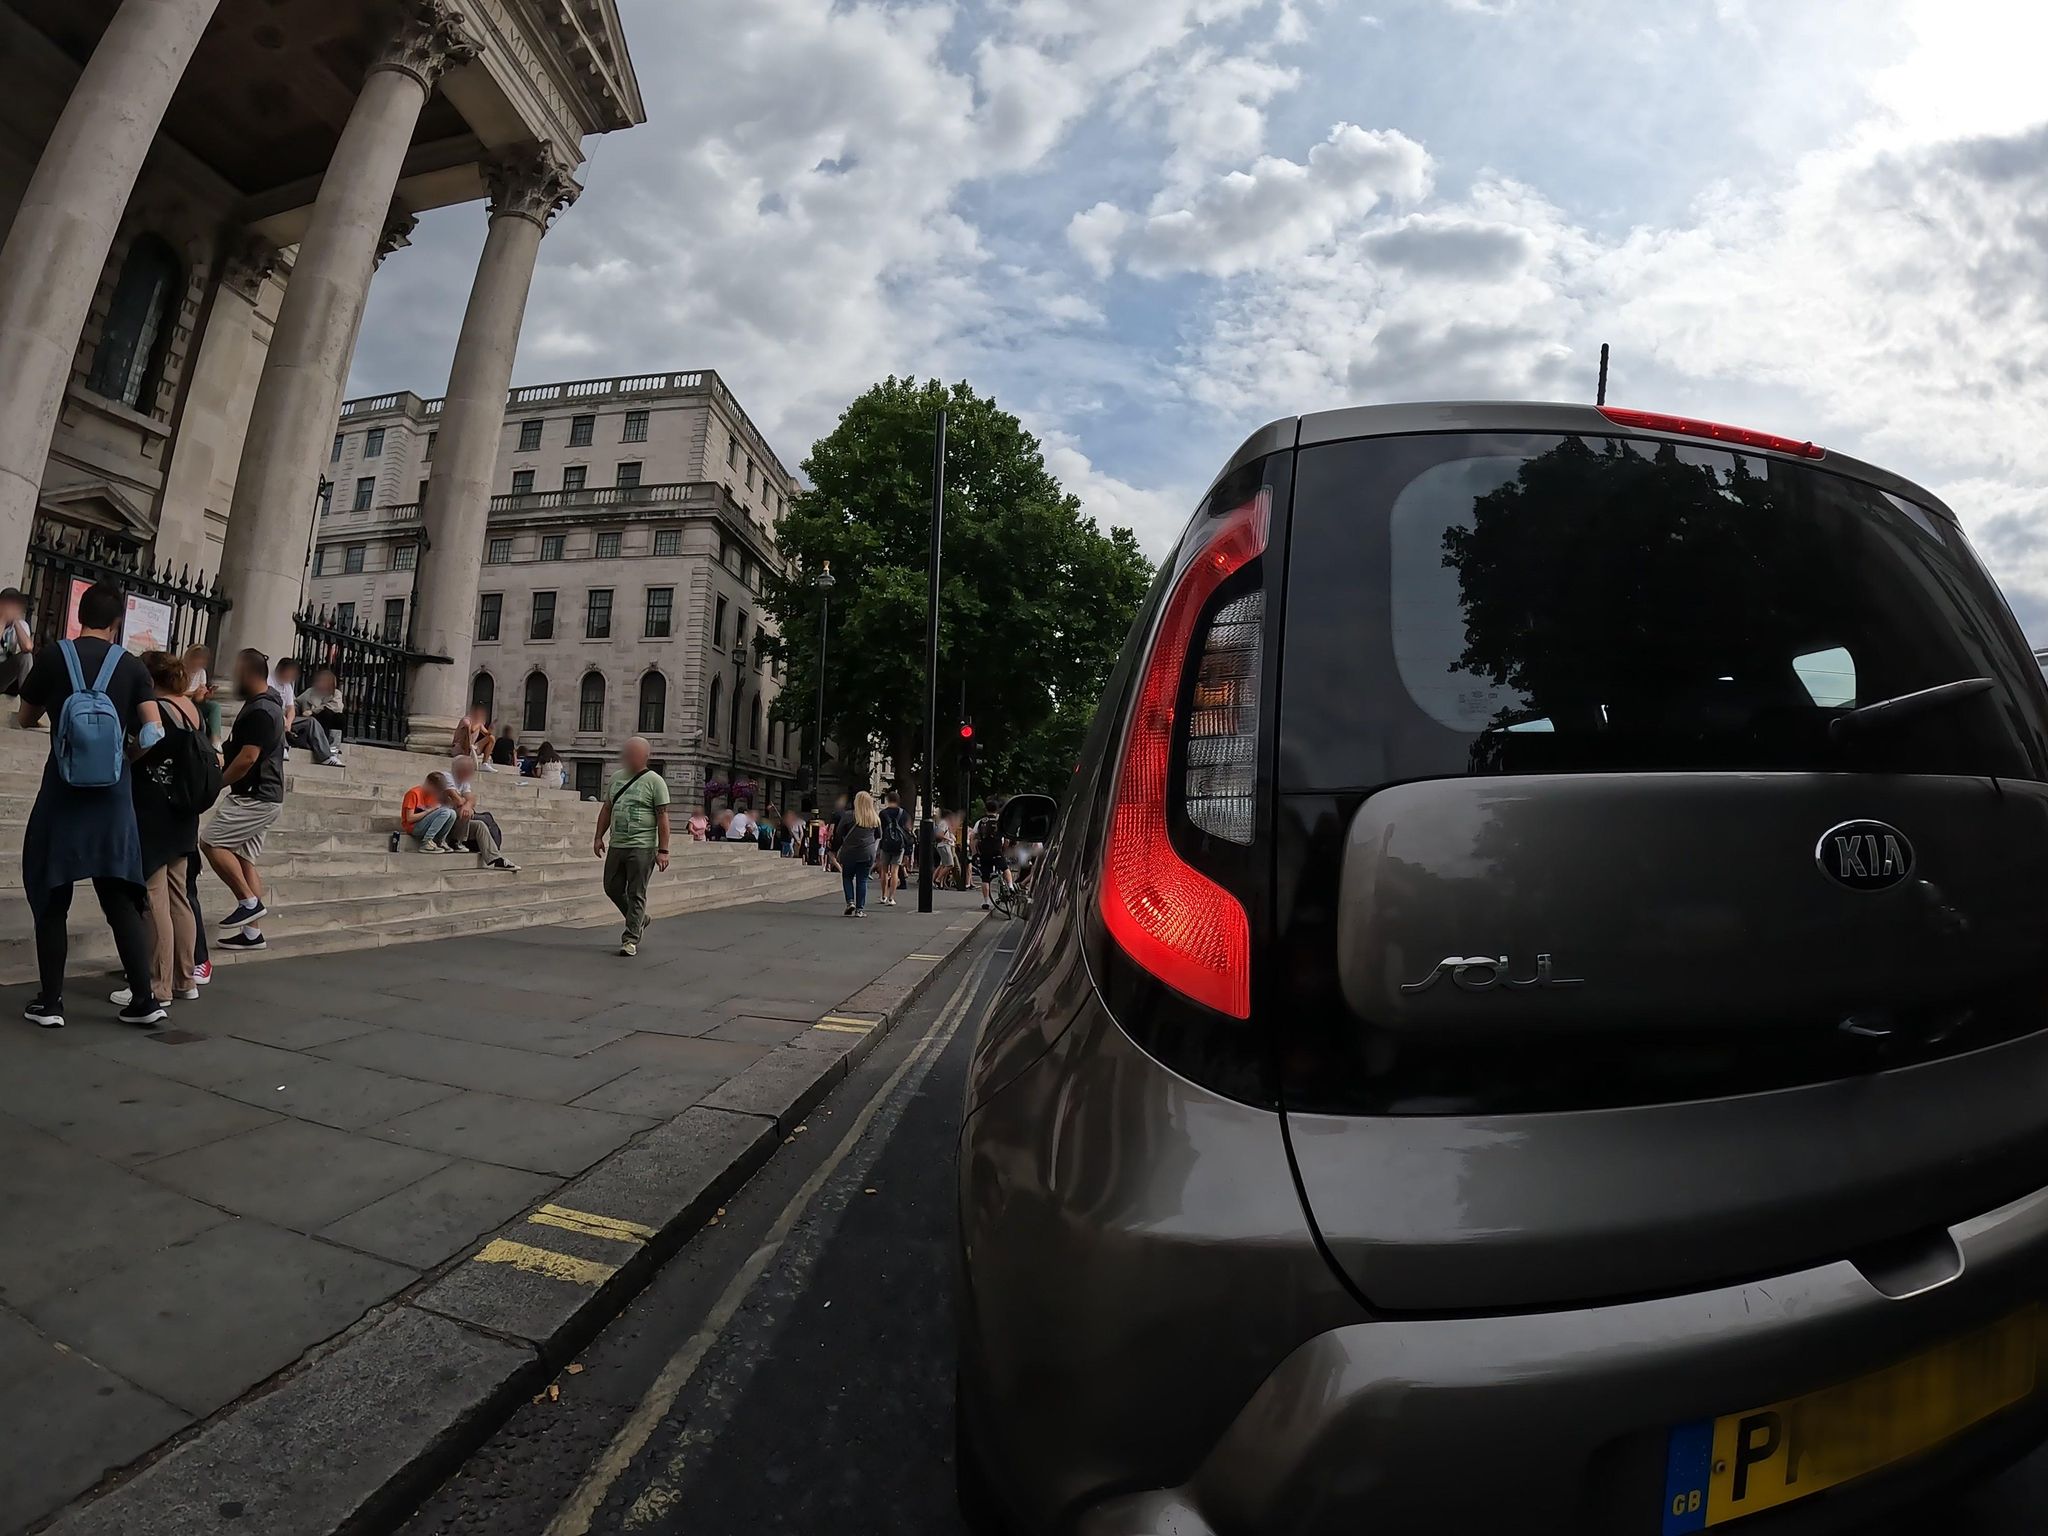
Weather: cloudy
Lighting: day
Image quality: good
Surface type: walking surface
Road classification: primary
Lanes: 2
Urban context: urban centre
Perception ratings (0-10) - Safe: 3.37, Lively: 8.68, Beautiful: 4.82, Boring: 3.45, Depressing: 3.59, Wealthy: 8.85